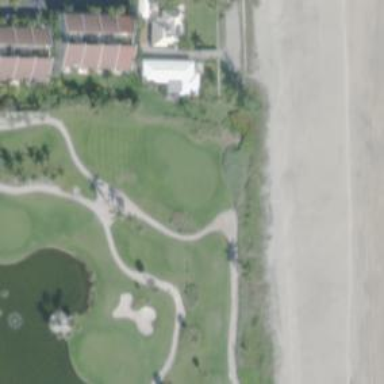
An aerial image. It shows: Pathway for golfing.